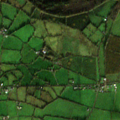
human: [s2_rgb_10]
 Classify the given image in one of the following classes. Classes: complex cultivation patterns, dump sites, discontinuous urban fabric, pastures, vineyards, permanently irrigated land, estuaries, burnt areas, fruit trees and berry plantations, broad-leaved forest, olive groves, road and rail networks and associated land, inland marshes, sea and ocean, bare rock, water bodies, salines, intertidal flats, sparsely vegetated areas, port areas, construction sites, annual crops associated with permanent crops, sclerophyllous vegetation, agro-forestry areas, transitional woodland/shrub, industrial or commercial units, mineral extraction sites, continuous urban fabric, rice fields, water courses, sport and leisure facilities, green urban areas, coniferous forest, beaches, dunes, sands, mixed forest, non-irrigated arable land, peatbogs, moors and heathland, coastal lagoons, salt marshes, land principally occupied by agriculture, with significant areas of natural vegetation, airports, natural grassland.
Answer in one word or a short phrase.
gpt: pastures, mixed forest